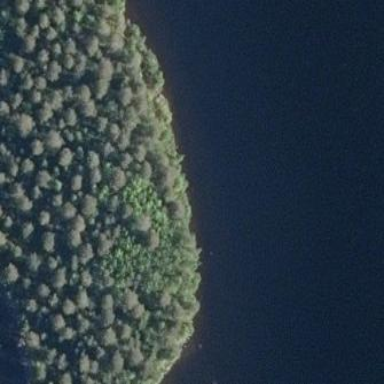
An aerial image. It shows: Beautiful woodland area.